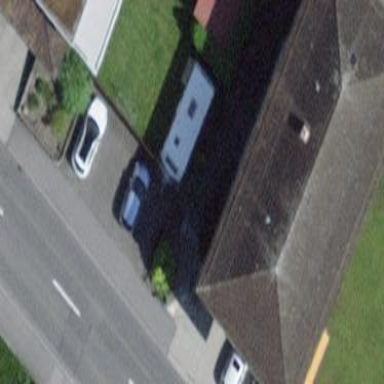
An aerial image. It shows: Hipped roof on residential building.